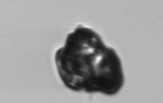
Label: Delphineis